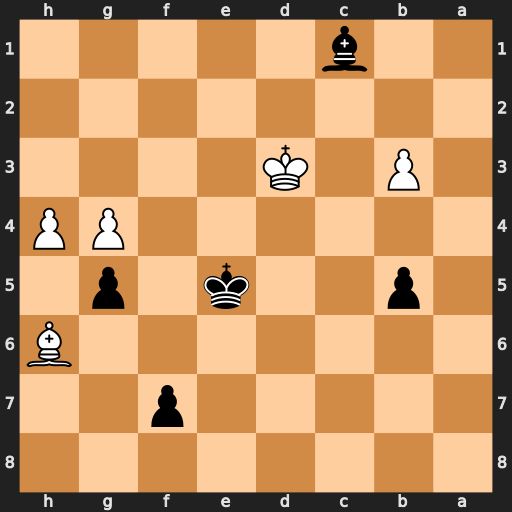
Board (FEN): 8/5p2/7B/1p2k1p1/6PP/1P1K4/8/2b5
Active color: b
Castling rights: -
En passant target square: -
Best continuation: gxh4 Bxc1 h3